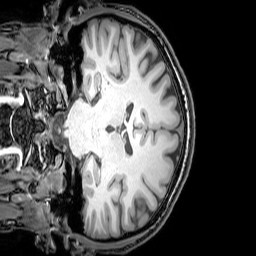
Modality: T1w
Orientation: coronal
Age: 24
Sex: male
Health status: healthy
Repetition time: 0.081 s
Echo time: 0.037 s